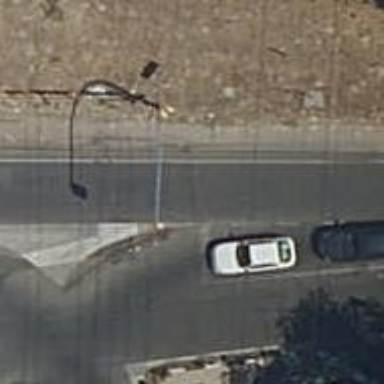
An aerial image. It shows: Road with traffic signals.